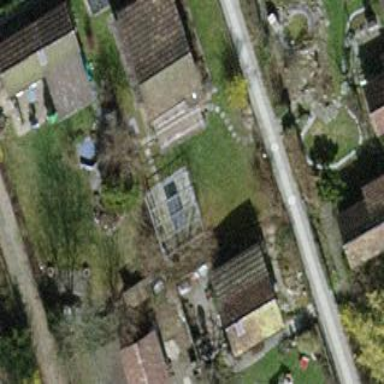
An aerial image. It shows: Allotment house.